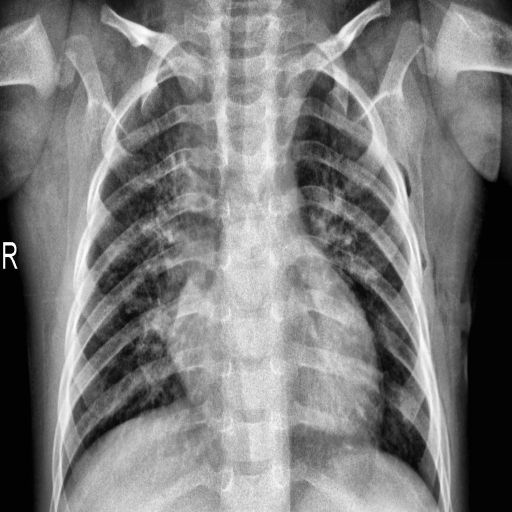
Finding: PNEUMONIA